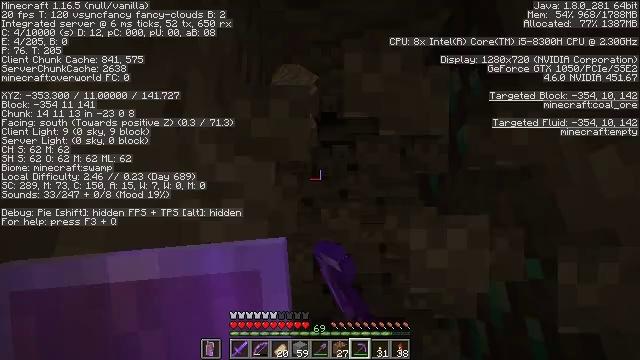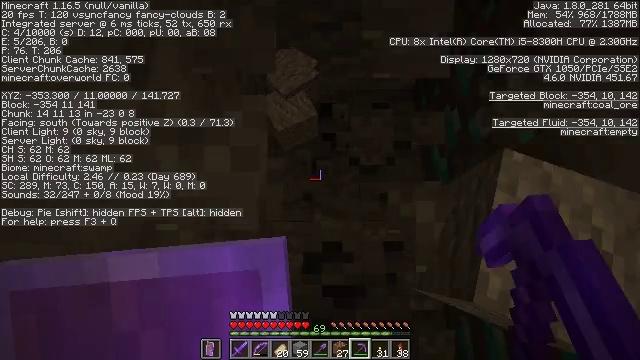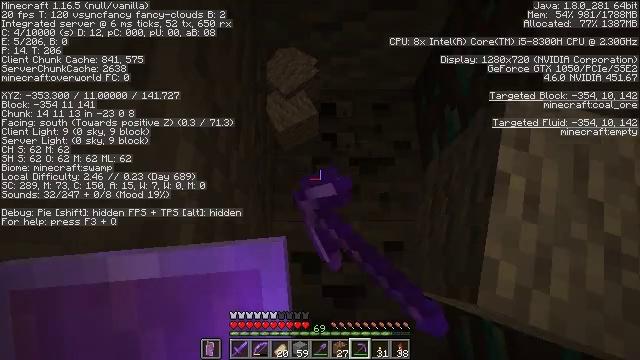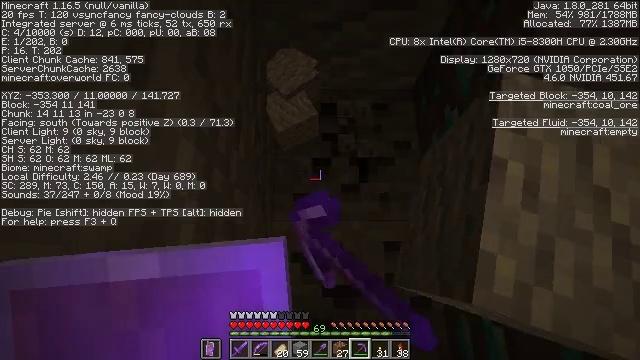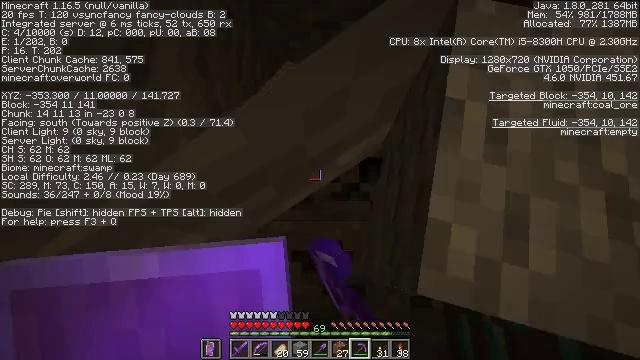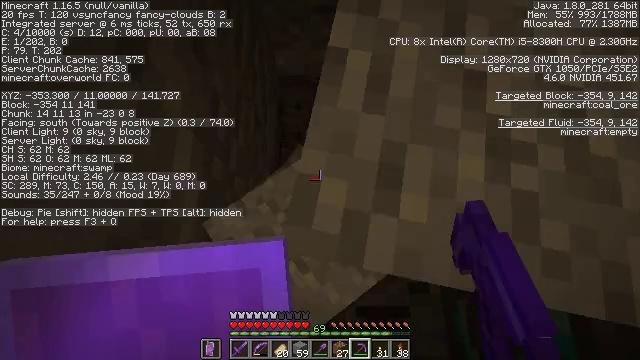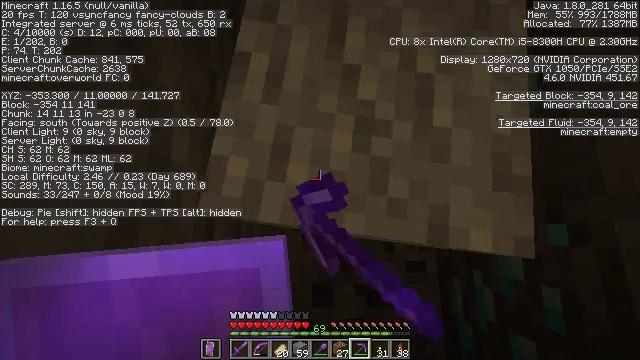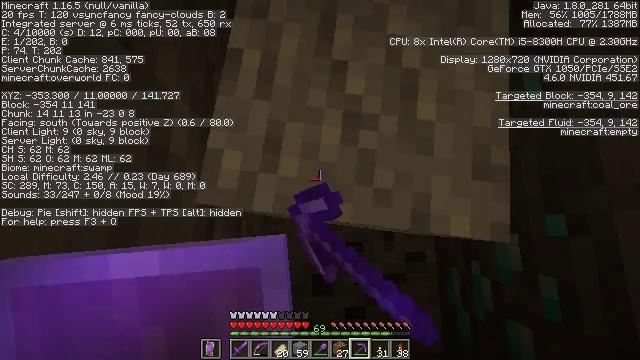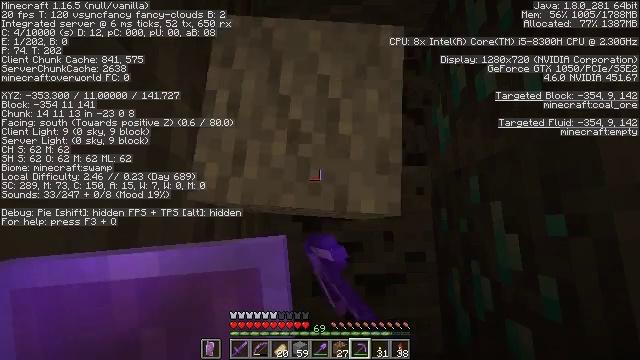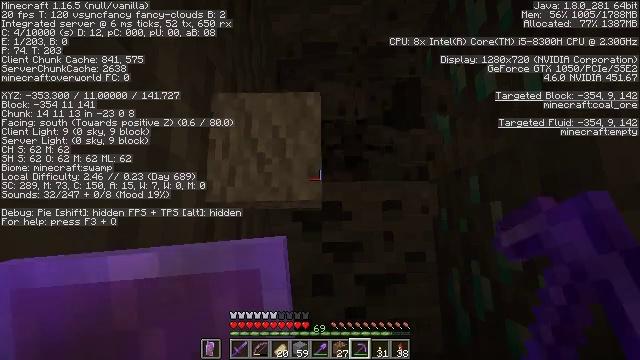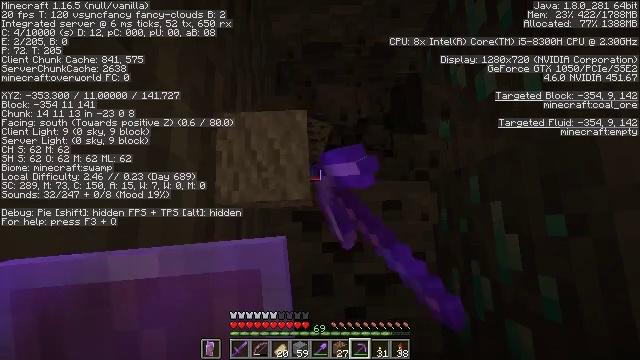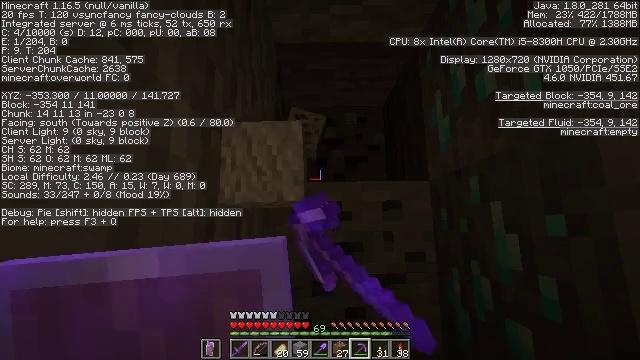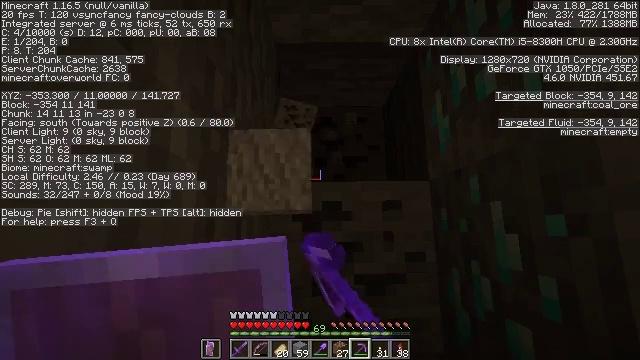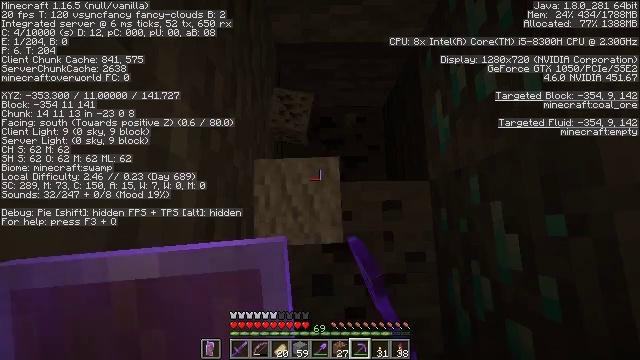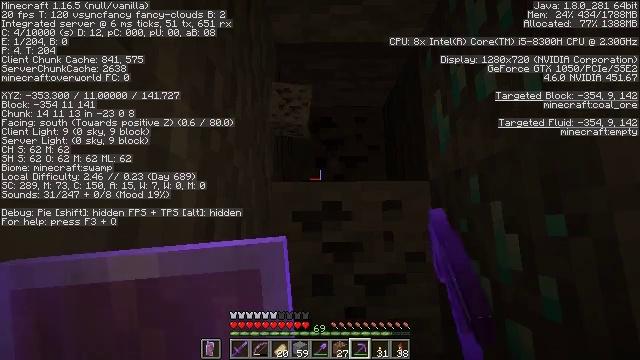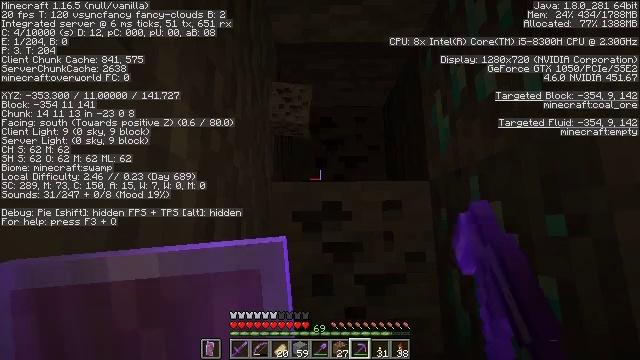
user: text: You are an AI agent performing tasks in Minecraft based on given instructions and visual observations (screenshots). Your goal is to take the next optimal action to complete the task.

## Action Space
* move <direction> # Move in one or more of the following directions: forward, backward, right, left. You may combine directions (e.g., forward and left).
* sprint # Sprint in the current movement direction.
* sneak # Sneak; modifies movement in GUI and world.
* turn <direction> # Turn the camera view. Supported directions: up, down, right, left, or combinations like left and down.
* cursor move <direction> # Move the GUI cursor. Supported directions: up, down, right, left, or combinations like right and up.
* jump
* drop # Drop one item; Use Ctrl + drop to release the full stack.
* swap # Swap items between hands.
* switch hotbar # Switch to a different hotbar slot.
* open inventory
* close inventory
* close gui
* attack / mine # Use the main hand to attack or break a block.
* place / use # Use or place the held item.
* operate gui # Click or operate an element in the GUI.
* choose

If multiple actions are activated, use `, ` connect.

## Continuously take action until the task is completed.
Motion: motion action
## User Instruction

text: Collect coal by mining the ore.
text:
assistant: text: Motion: attack / mine
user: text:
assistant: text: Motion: attack / mine
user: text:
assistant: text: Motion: attack / mine
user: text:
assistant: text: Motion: attack / mine
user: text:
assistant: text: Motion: turn down, attack / mine
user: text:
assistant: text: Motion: turn down, attack / mine
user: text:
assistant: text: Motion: turn down, attack / mine
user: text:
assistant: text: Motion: attack / mine
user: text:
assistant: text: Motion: attack / mine
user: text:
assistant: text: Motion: no_op
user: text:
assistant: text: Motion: no_op
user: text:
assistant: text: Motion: no_op
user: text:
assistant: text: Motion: no_op
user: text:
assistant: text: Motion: no_op
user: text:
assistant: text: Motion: no_op
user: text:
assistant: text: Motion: no_op
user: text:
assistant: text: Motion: no_op
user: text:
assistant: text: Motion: no_op
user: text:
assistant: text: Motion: no_op
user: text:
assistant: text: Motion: no_op
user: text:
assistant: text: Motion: no_op
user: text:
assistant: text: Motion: no_op
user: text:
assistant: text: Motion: no_op
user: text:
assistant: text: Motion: no_op
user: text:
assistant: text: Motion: no_op
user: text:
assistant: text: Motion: no_op
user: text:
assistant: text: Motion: no_op
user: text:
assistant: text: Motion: no_op
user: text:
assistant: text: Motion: no_op
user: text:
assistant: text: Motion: no_op